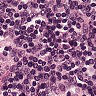
Metastatic tissue present: no